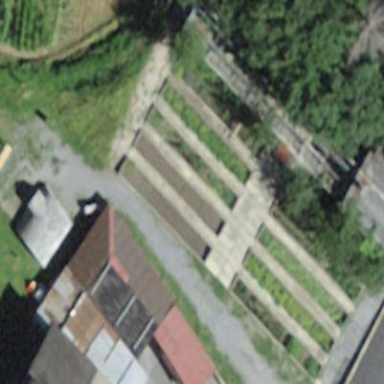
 leisure land intended for communal use."